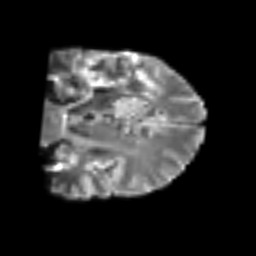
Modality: T2w
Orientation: coronal
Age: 50
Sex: male
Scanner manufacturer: siemens
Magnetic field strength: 3 T
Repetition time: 6.1 s
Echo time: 0.101 s